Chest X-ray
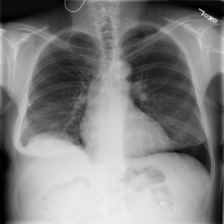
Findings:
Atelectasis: positive
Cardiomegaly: negative
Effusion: positive
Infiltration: negative
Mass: negative
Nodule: negative
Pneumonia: negative
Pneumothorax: negative
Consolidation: negative
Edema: negative
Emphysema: negative
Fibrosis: negative
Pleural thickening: negative
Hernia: negative